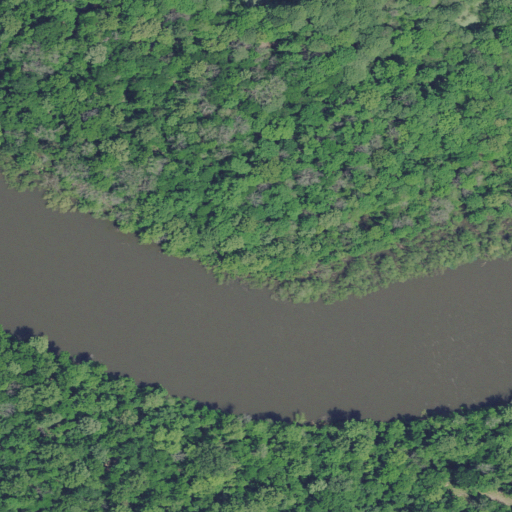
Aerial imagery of cape in South Carolina named Red Bluff Point containing woody wetlands, open water, and herbaceous wetlands